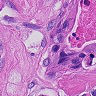
Metastatic tissue present: yes